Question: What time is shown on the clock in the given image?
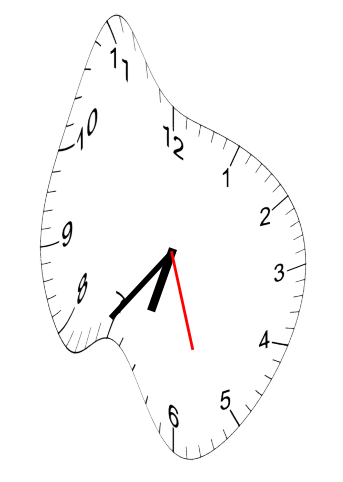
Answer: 06:36:27